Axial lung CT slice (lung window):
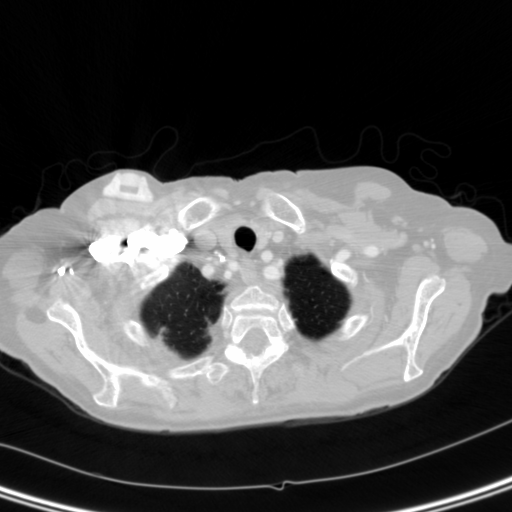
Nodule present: no